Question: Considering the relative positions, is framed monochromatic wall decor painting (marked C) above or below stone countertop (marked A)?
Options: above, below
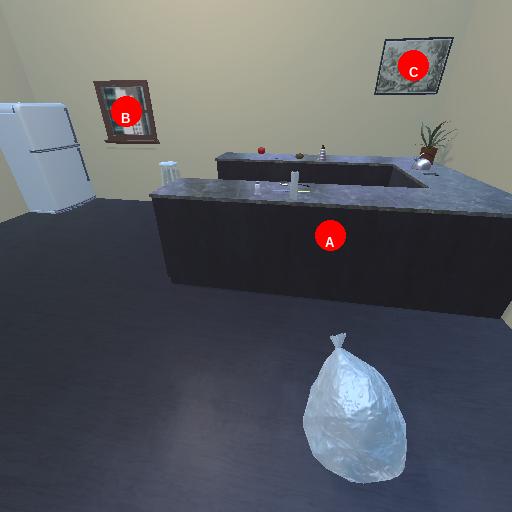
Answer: above